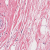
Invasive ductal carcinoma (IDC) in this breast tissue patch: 0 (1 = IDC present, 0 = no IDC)